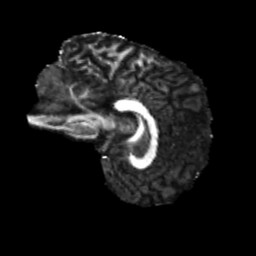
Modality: FA
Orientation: sagittal
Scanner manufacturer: siemens
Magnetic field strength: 3 T
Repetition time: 4 s
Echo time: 0.0594 s